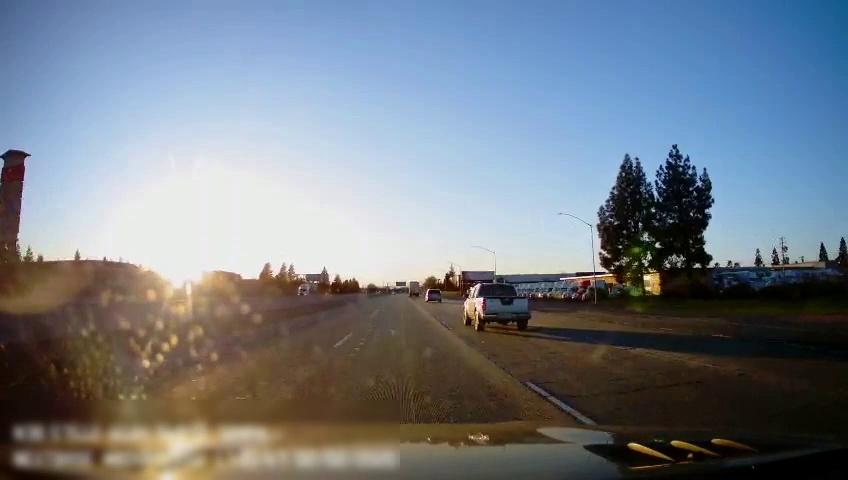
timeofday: Day
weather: Sunny
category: Drivable Space
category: Vehicles | Truck
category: Vehicles | Car
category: Vehicles | Truck
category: Vehicles | Truck
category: Lanes | Current Lane
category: Lanes | Alternate Lane
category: Lanes | Alternate Lane
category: Lanes | Alternate Lane
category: Lanes | Alternate Lane
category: Traffic | Signs